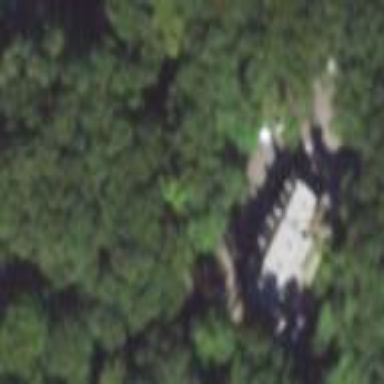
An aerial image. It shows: Nursing home.